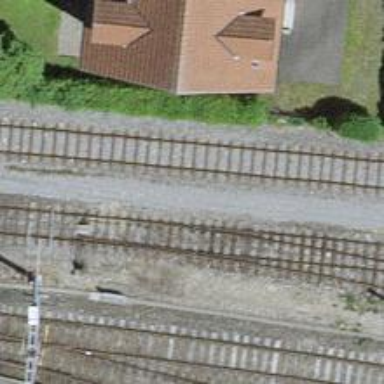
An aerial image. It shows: Railway switch.